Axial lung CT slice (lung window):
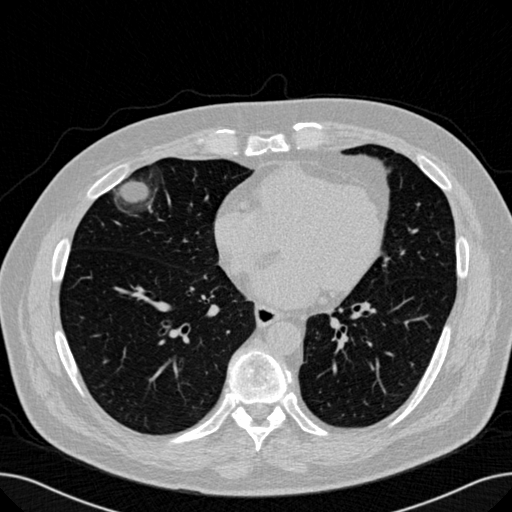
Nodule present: no